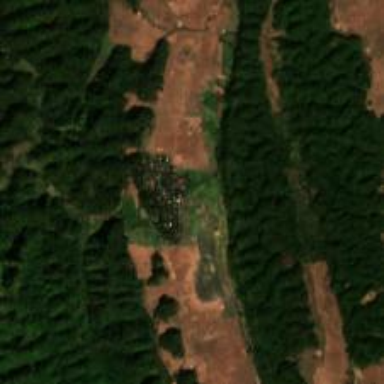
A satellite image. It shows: Village.